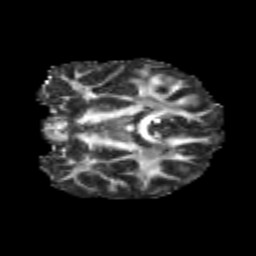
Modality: FA
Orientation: coronal
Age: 12
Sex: male
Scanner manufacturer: siemens
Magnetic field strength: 3 T
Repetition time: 3.8 s
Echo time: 0.07 s